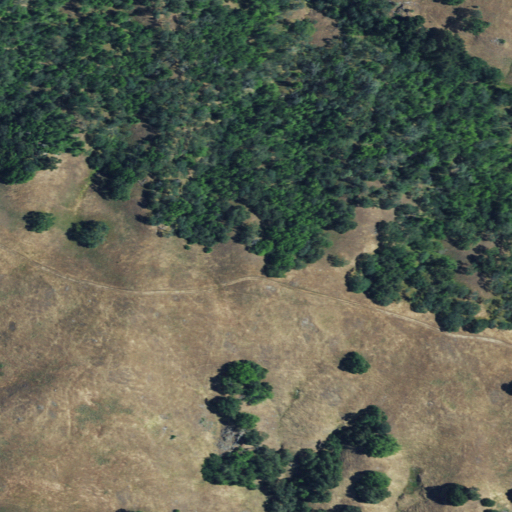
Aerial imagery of mountain in California named Vasquez Peak containing mixed forest, grassland, and shrub